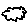
Label: cloud